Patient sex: M
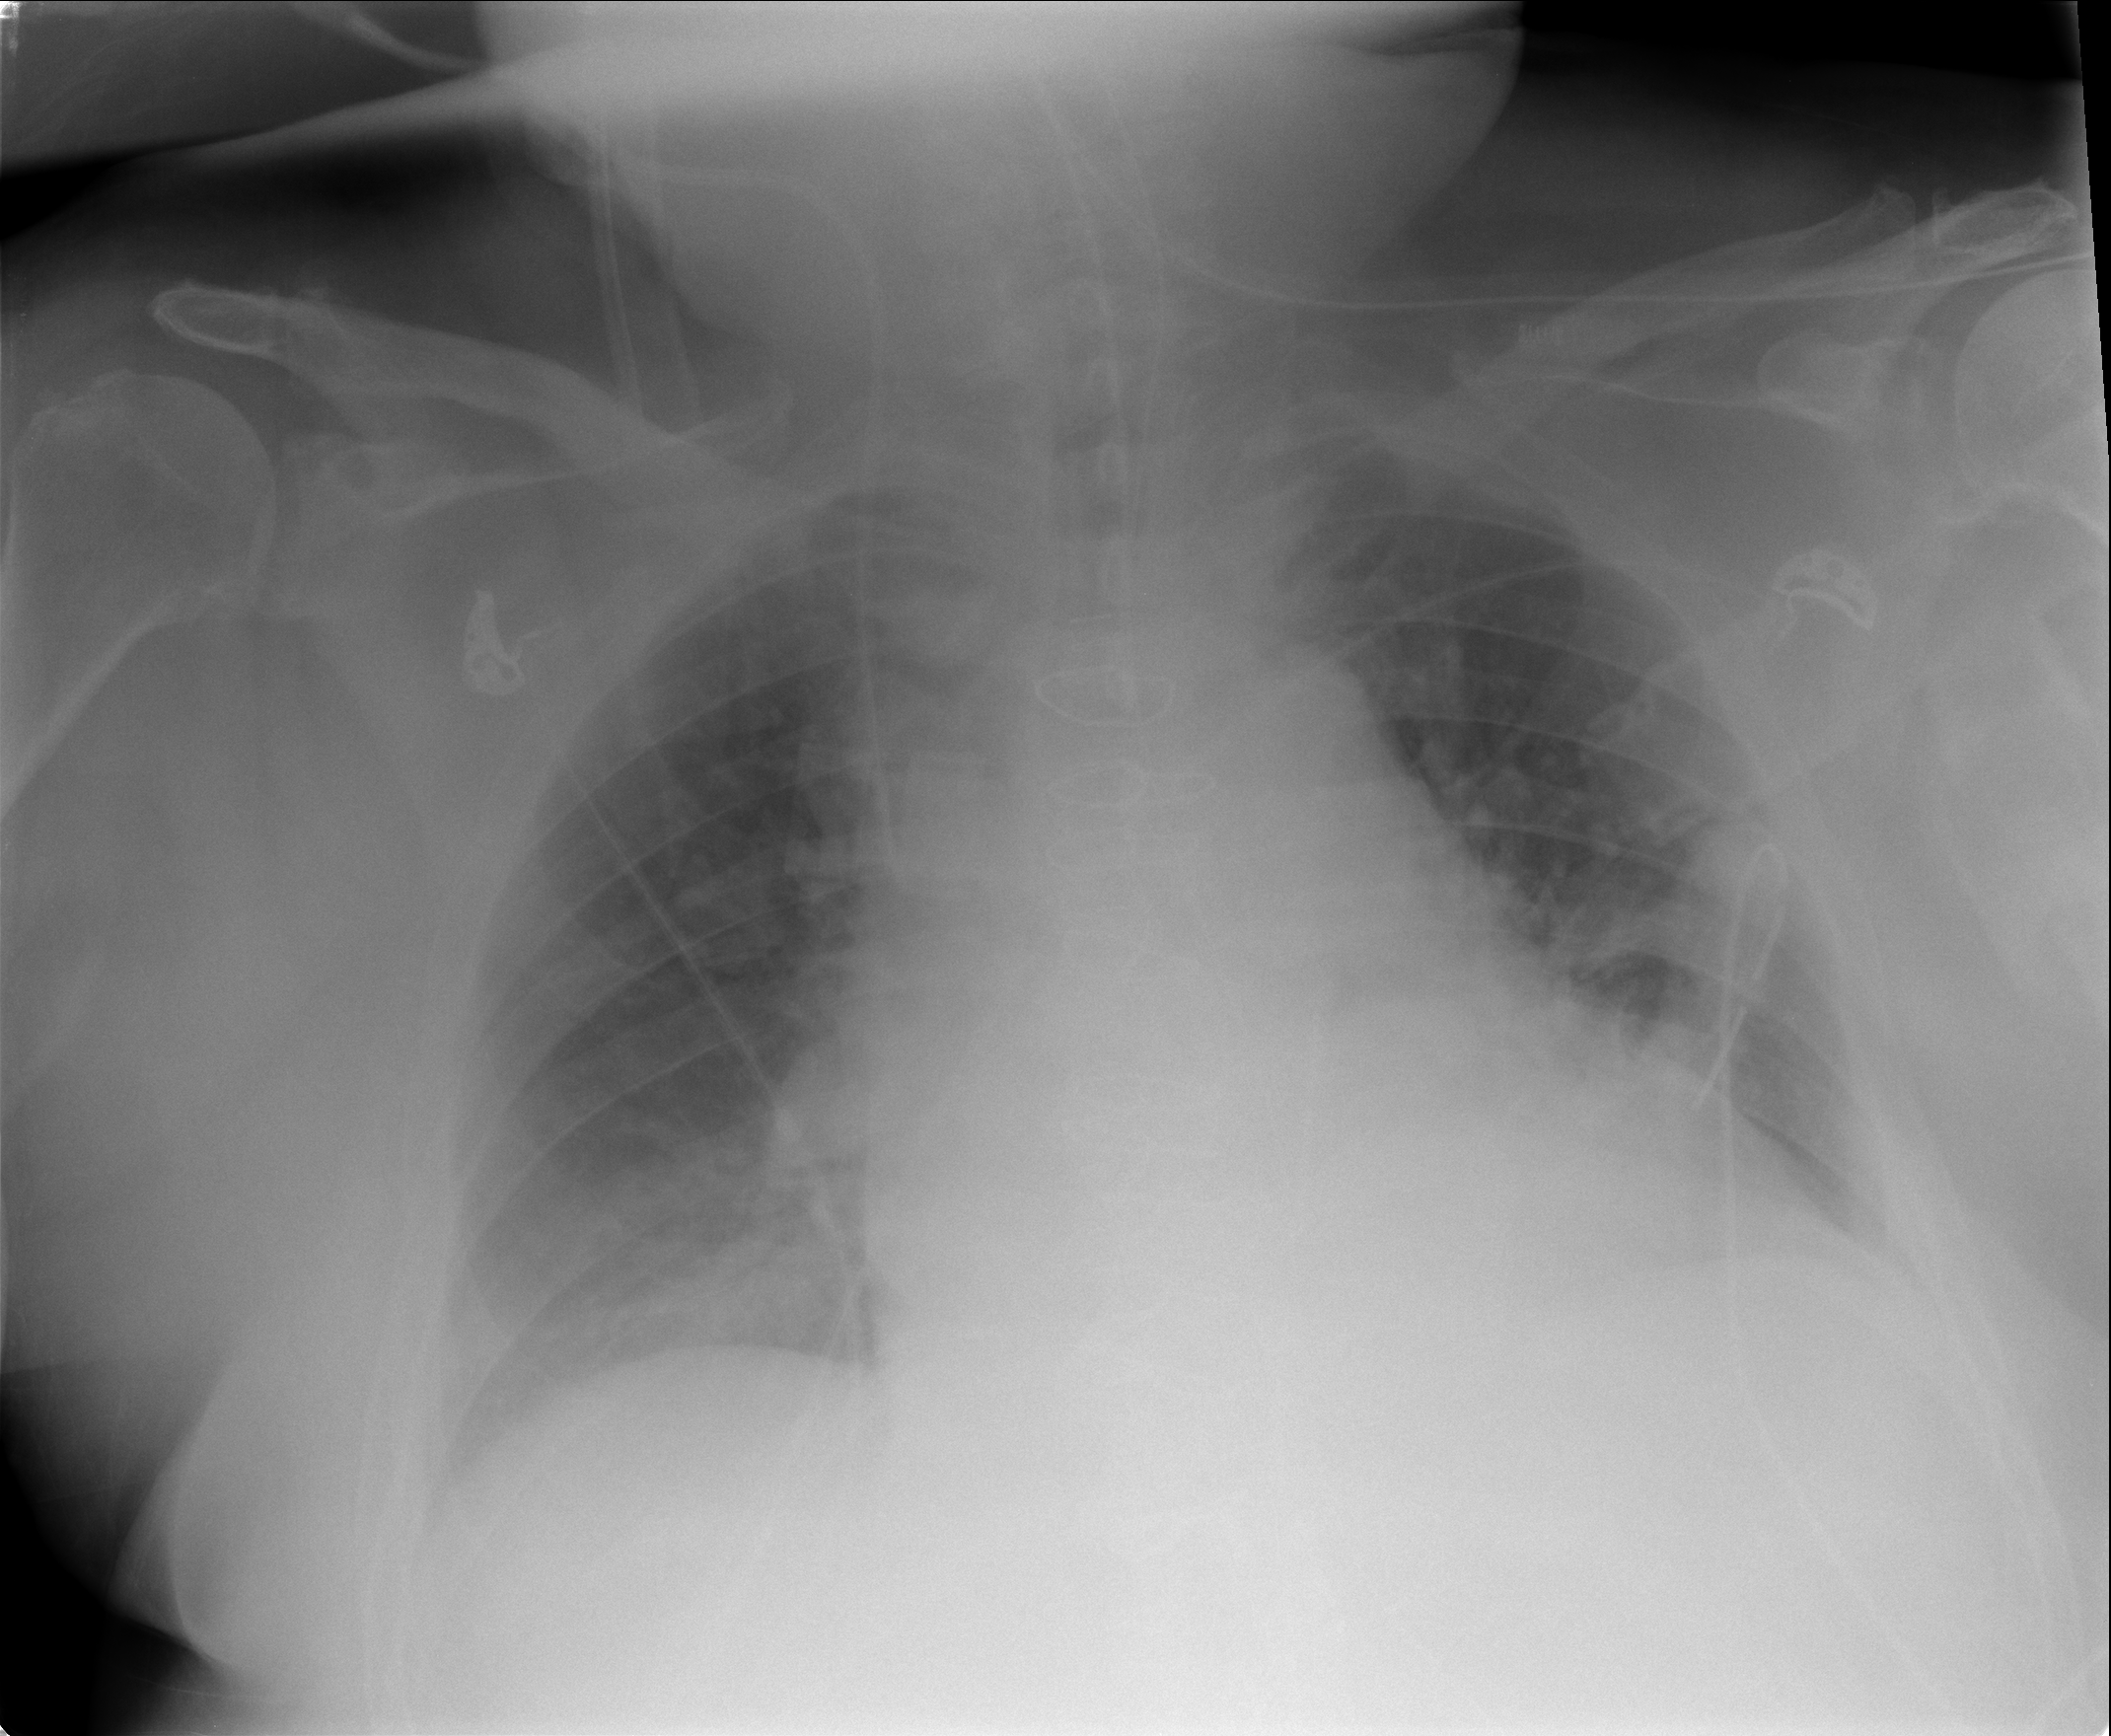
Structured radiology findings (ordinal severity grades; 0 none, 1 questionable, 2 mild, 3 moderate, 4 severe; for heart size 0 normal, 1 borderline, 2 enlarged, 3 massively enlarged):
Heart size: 2
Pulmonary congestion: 2
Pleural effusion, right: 2
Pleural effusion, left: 1
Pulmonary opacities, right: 0
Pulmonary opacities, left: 0
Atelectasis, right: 1
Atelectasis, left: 0